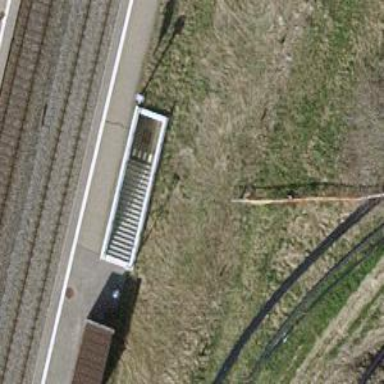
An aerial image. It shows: Tunnel footway.